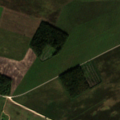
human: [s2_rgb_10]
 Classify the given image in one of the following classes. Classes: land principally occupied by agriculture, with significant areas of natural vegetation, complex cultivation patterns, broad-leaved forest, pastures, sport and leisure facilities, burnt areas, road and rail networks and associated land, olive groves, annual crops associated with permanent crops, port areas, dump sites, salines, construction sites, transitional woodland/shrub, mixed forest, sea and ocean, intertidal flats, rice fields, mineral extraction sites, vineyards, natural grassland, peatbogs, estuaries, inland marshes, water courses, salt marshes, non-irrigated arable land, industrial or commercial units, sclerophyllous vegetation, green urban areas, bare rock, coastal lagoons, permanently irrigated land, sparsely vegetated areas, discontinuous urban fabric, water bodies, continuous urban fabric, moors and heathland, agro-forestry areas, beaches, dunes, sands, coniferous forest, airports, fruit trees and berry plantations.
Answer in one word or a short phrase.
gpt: non-irrigated arable land, pastures, complex cultivation patterns, land principally occupied by agriculture, with significant areas of natural vegetation